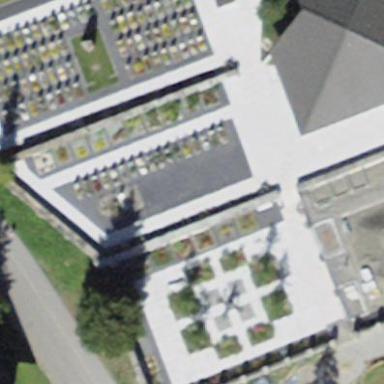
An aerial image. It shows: Graveyard.